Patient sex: F
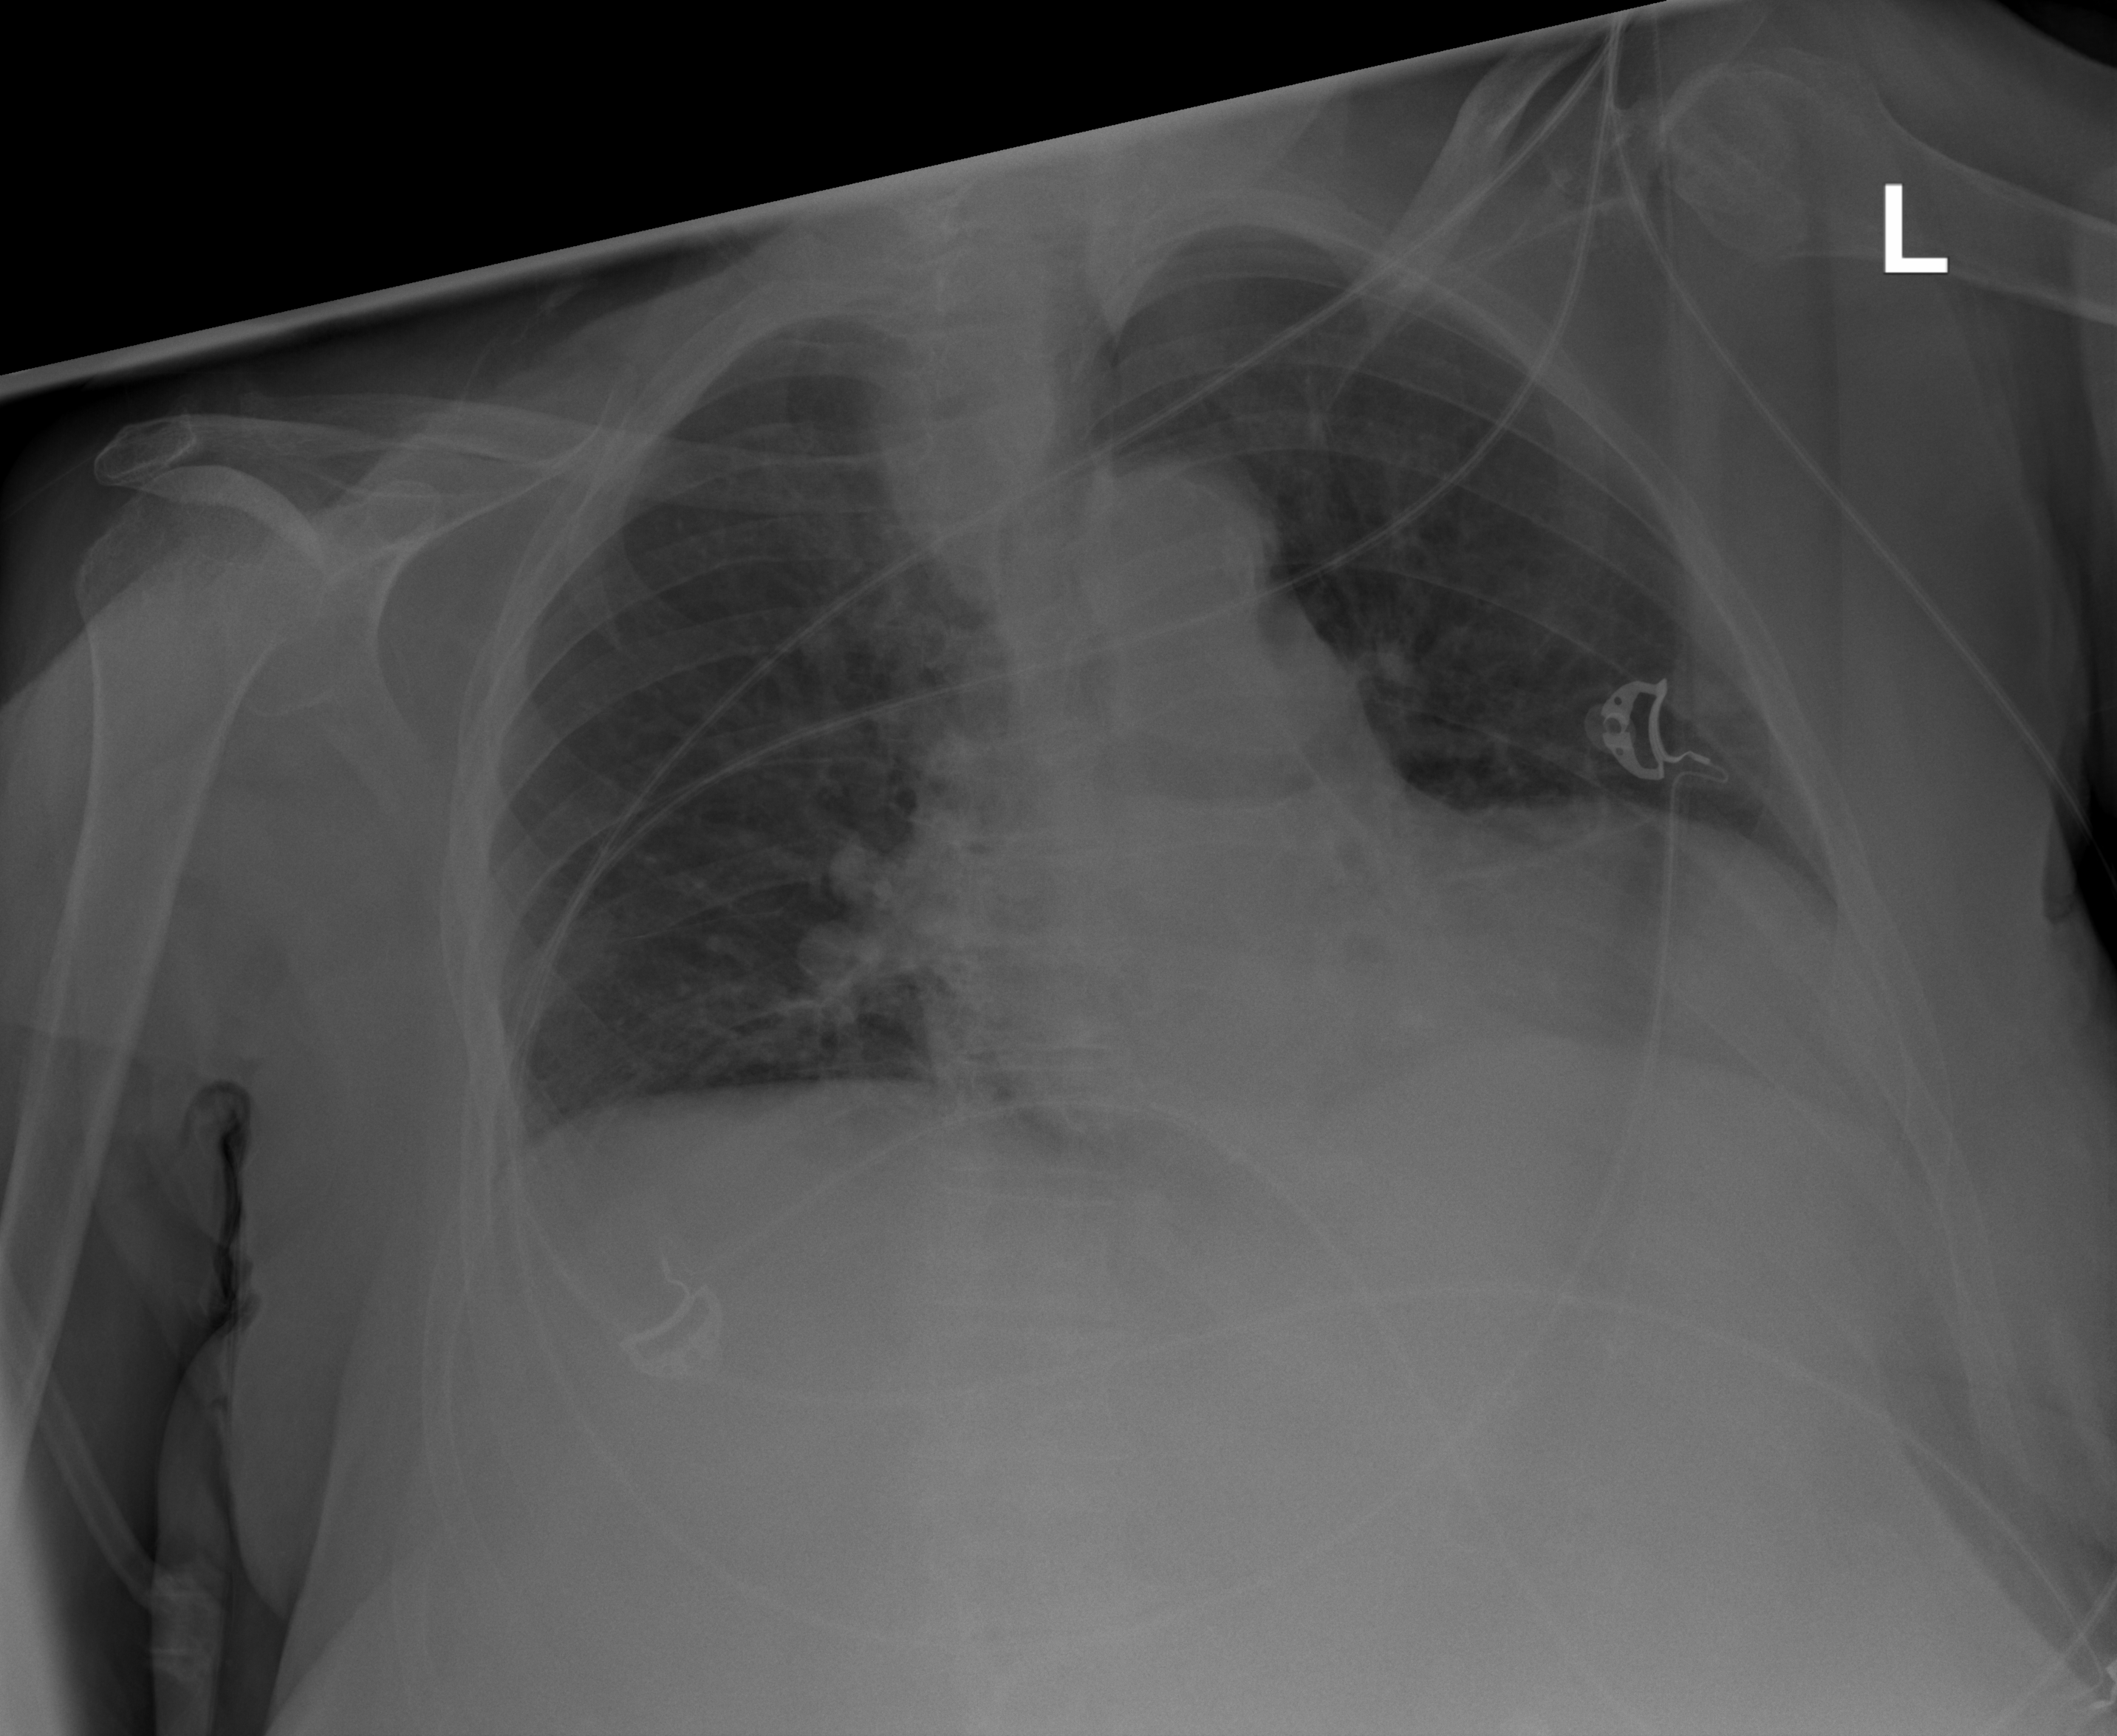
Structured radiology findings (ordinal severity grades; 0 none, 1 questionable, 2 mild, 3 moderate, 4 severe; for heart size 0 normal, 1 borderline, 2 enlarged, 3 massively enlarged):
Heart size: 2
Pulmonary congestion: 0
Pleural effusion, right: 0
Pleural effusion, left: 0
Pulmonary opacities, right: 0
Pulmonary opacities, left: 0
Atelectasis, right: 1
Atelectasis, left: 1